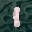
Label: 1